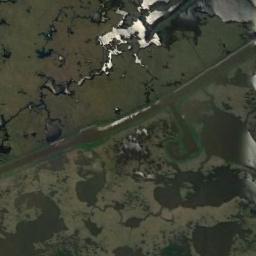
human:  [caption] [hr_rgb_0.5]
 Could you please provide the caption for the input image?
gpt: The wetland consists of dry plants and water .

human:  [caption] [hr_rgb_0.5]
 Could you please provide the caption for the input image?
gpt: Many waters of different sizes and shapes are surrounded by wetlands .

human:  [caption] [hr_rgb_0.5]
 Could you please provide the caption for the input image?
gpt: The river surface in a wetland is covered with large green and brown mixed dense vegetation .

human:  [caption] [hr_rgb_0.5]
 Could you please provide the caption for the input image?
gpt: There is a straight path through this wetland .

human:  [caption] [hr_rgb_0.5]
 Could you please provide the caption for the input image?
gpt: There are many water areas of different sizes on the wetland .